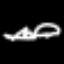
Label: squiggle